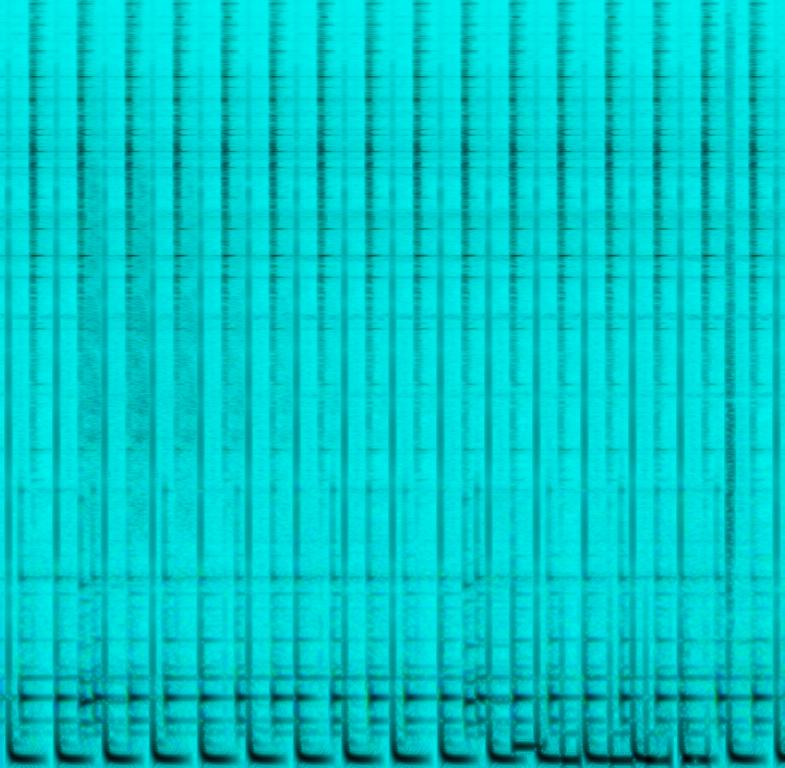
The song is an instrumental. The tempo is medium with a strong bass line, steady drumming rhythm, triangle percussion, keyboard accompaniment and a male vocalist making guttural noises. The song is a modern techno pop dance tune.